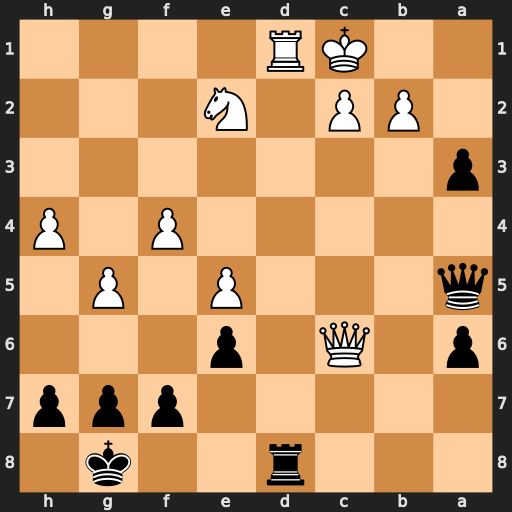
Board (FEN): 3r2k1/5ppp/p1Q1p3/q3P1P1/5P1P/p7/1PP1N3/2KR4
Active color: b
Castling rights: -
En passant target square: -
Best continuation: axb2+ Kxb2 Qb4+